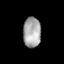
Tissue: lung
Cell type: Epithelial cells
Senescence score: 0.2022
Nuclear area (px): 526
Mean DAPI intensity: 166.932